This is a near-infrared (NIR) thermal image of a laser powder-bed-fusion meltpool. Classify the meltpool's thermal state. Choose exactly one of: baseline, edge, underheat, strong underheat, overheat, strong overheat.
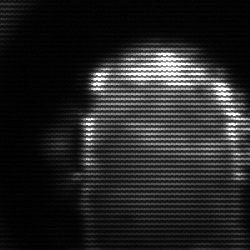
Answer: baseline